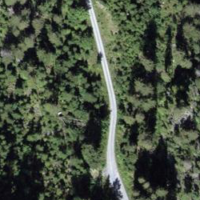
EUNIS habitat code: 43
Species observed at this site:
Petasites albus